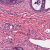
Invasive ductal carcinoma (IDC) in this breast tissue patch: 0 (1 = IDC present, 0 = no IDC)